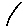
Label: line